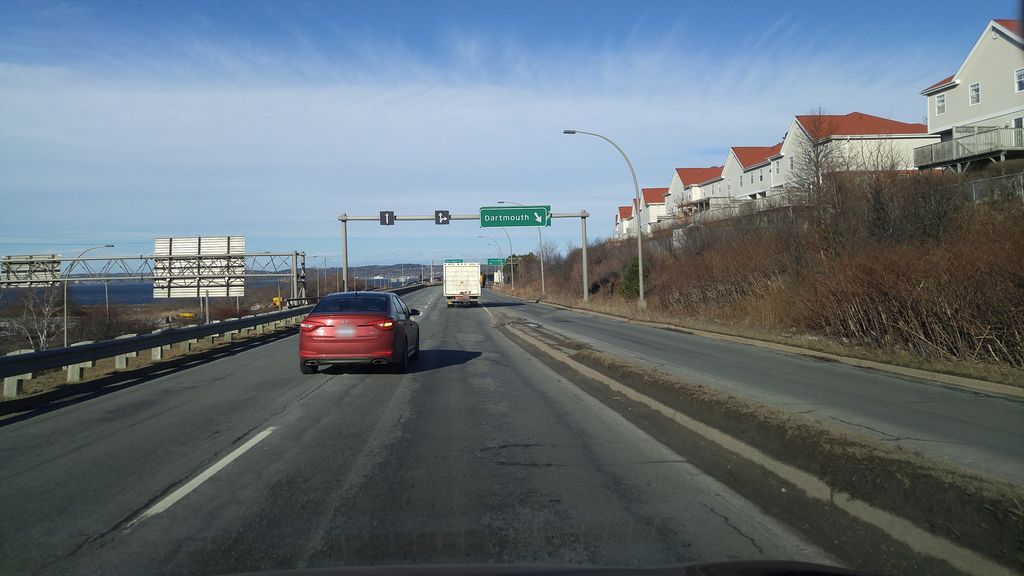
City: halifax